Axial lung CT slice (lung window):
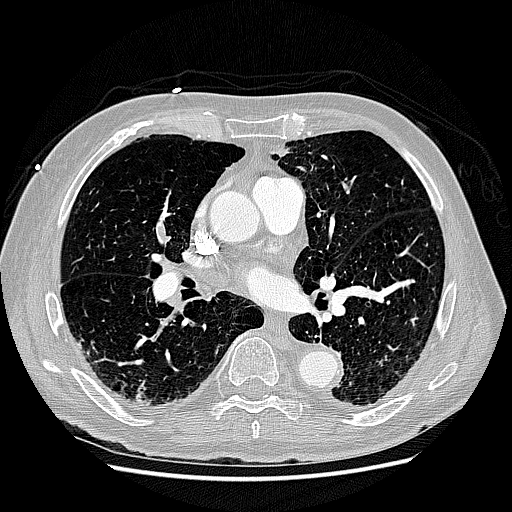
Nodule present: no